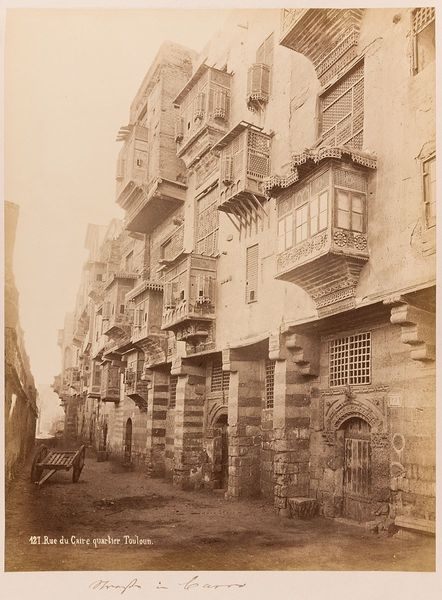
Titel: 127 Rue du Caire quartier Touloun
Künstler: Pascal Sébah
Standort: Hamburg
Institution: Museum für Kunst und Gewerbe Hamburg
Schlagwörter: architektur, fassade, foto, fotografie, photographie, photo, karton, albumin, lichtbild, reisefotografie, historische, schwarzweißpositivverfahren, silbersalzverfahren, schwarzweißfotografie, gebäude, örtlichkeit, straße, stätte, reisephotographie, albuminpapier